Aerial crown-view tile of a tropical tree (Barro Colorado Island, Panama), acquired 20240716:
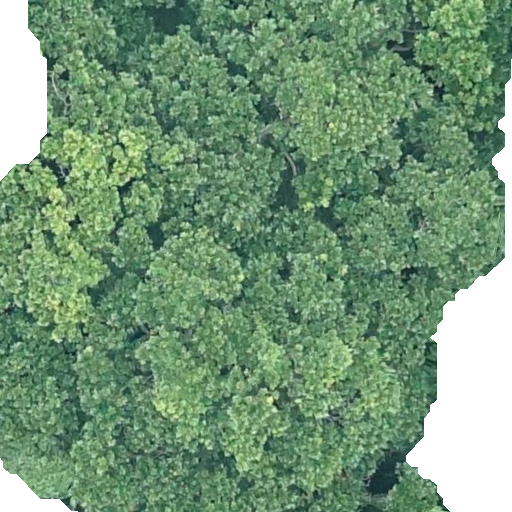
Species: Anacardium excelsum
GBIF accepted scientific name: Anacardium excelsum
Crown area: 609.279 m²